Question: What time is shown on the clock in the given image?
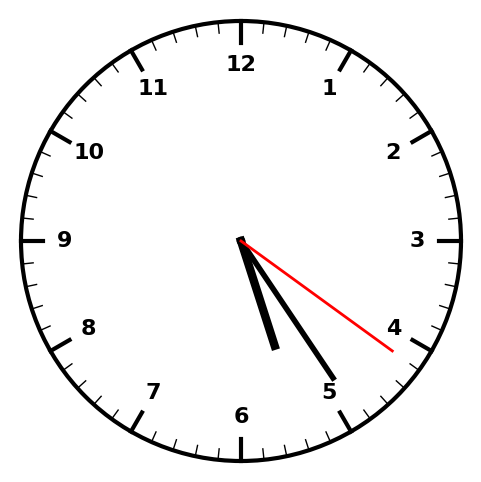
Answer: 05:24:21